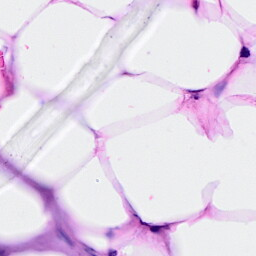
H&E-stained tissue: Breast